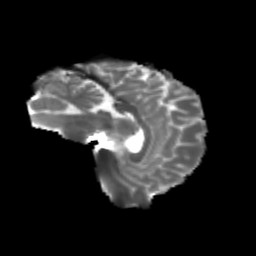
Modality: T2w
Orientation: sagittal
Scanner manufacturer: siemens
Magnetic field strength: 3 T
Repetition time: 4.16 s
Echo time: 0.0806 s